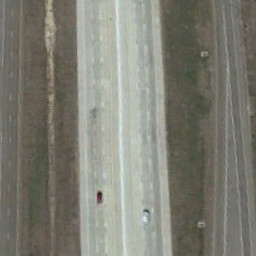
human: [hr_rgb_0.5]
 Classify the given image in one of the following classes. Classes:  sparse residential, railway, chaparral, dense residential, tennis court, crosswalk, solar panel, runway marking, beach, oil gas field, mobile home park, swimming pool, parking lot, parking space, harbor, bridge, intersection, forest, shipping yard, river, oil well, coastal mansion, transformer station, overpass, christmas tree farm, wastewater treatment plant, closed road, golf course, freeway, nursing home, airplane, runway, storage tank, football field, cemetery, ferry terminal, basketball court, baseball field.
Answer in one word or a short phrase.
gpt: freeway